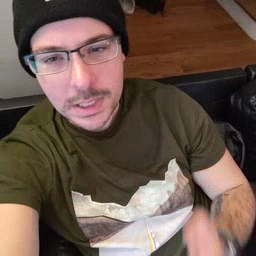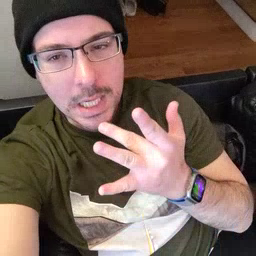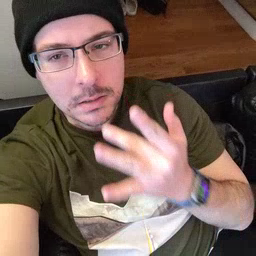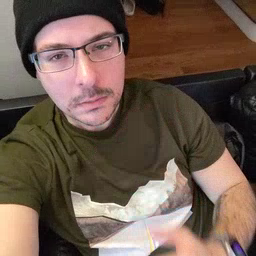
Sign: taste